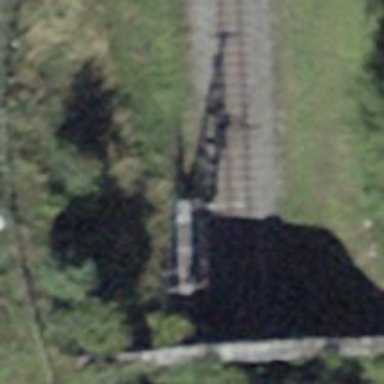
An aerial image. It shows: Narrow-gauge railway with single track. The railway is electrified with contact line.